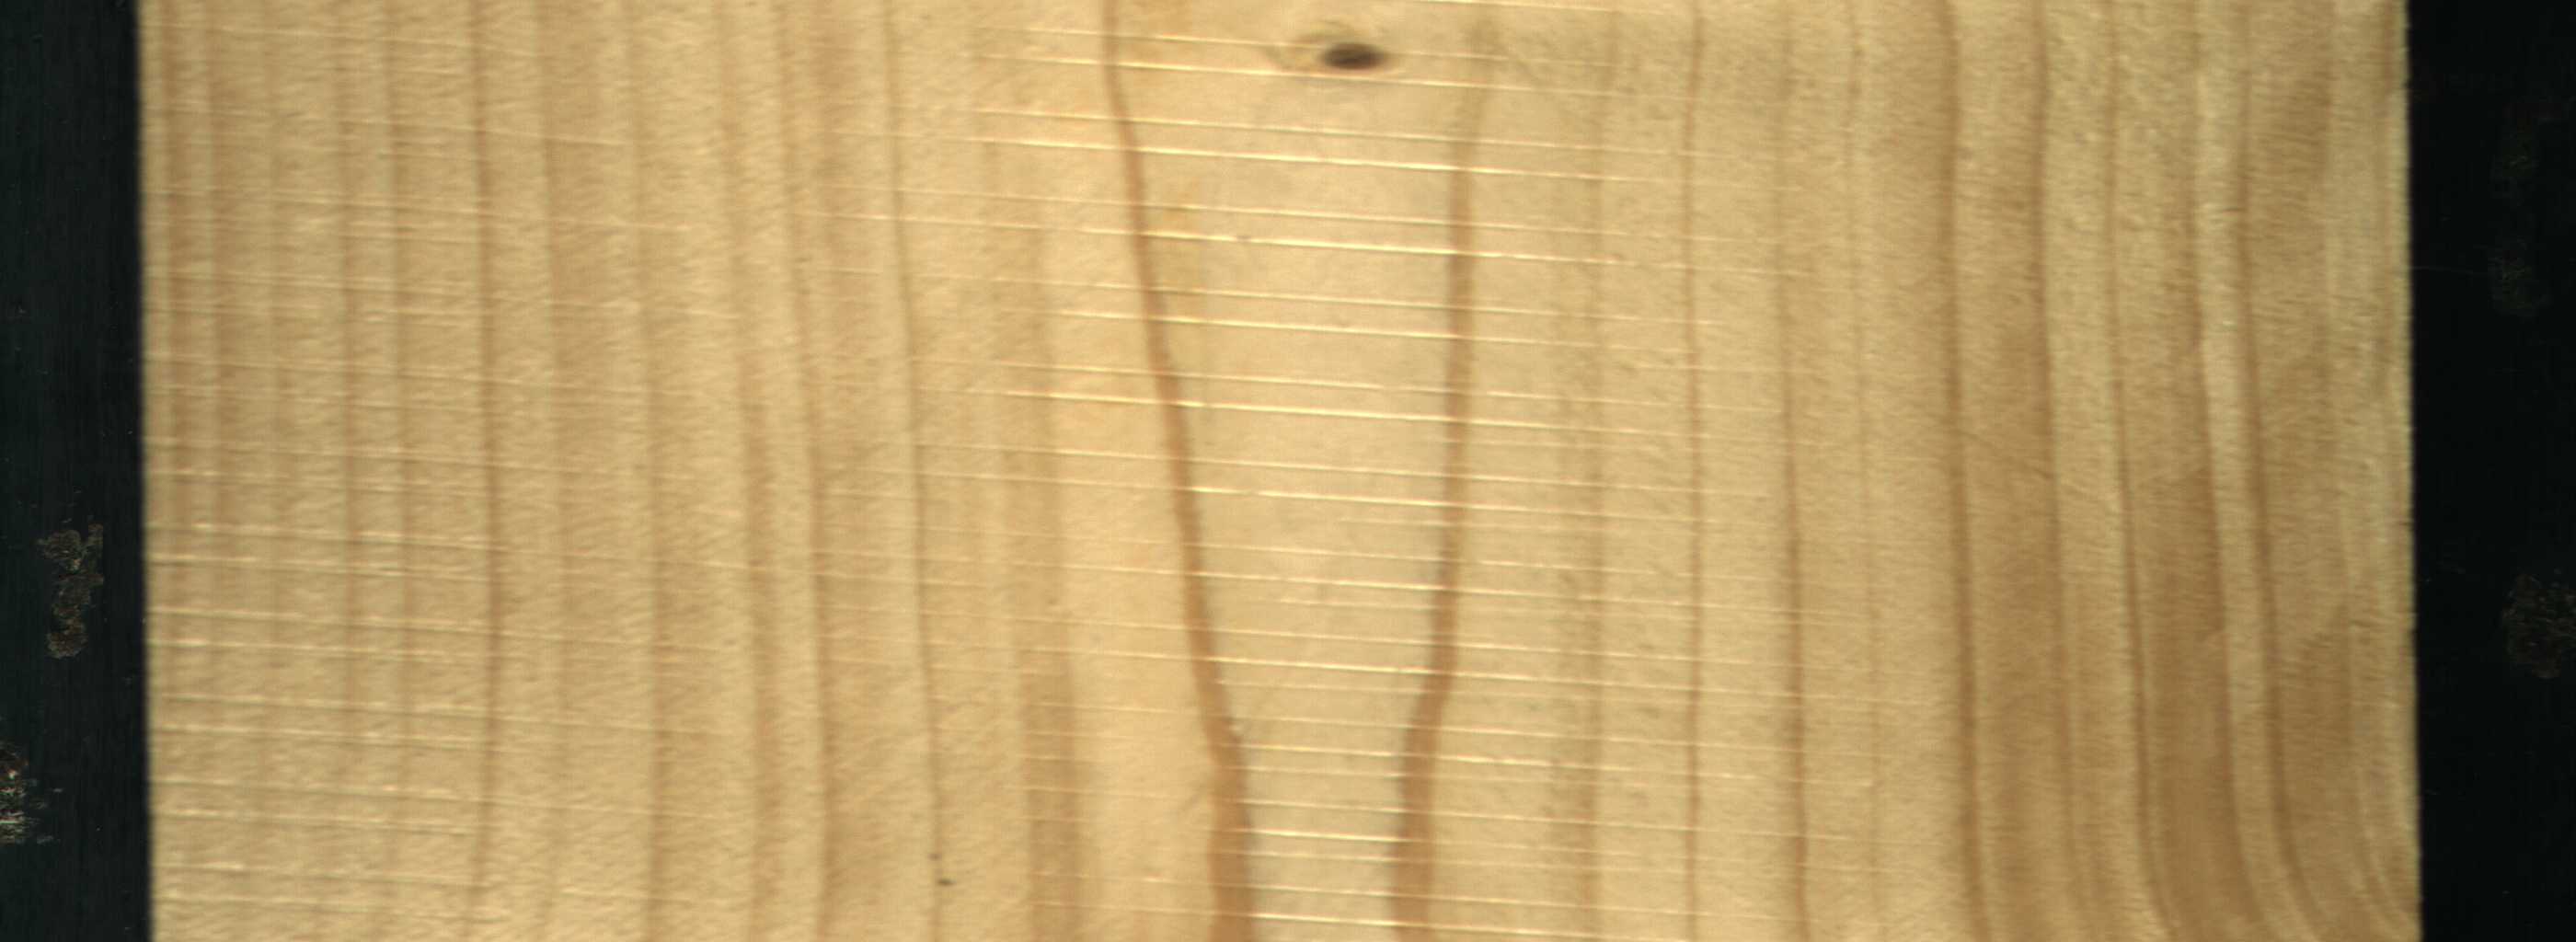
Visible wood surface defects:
Live_Knot